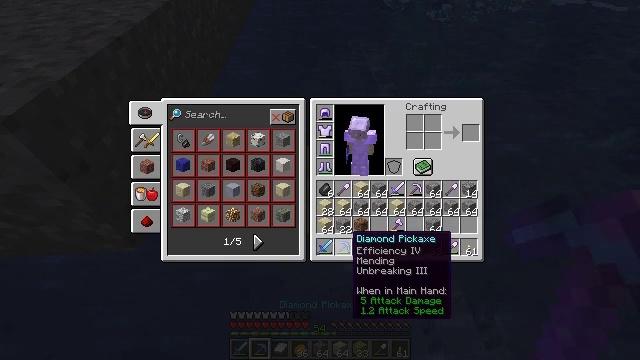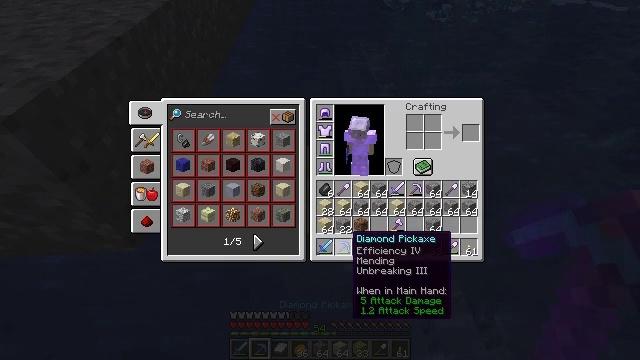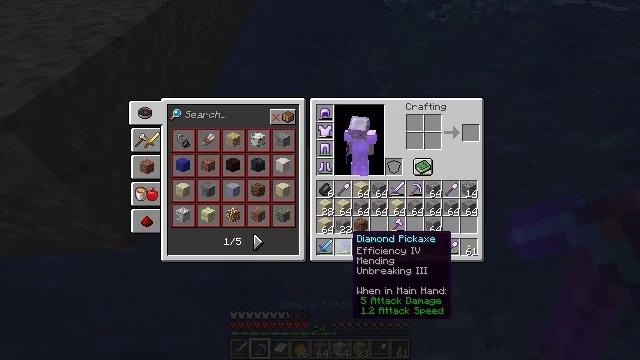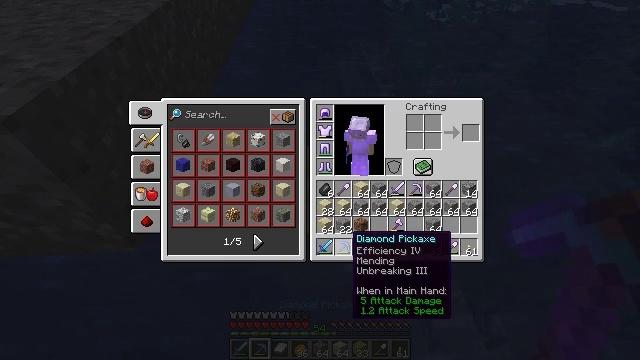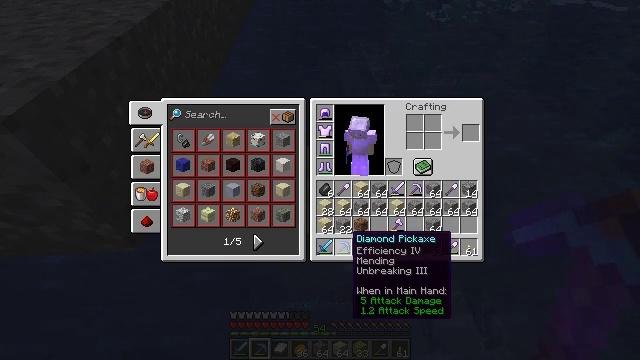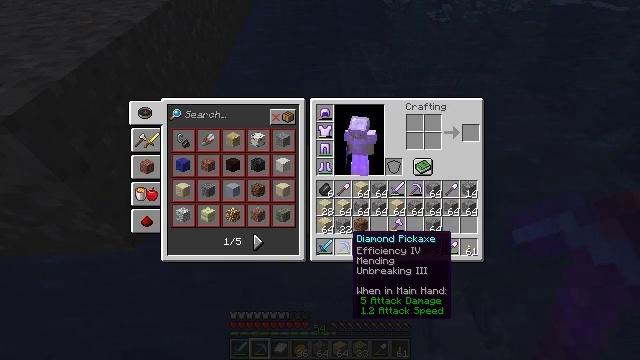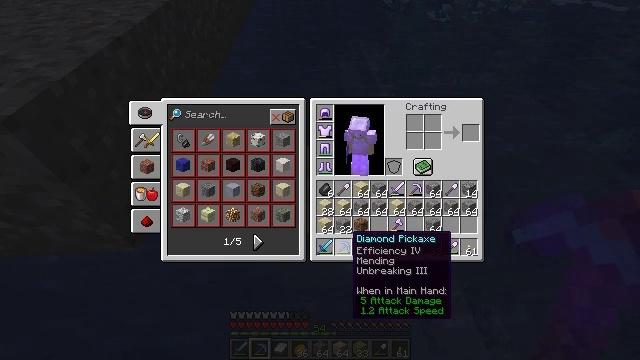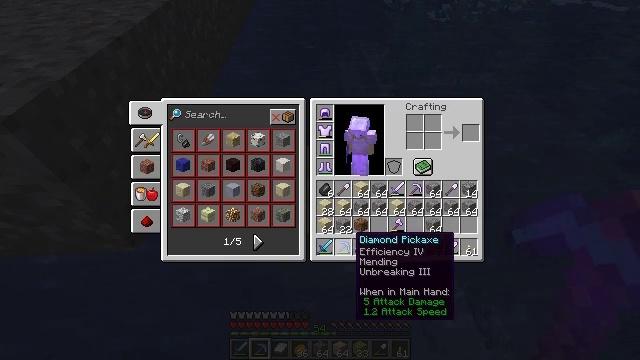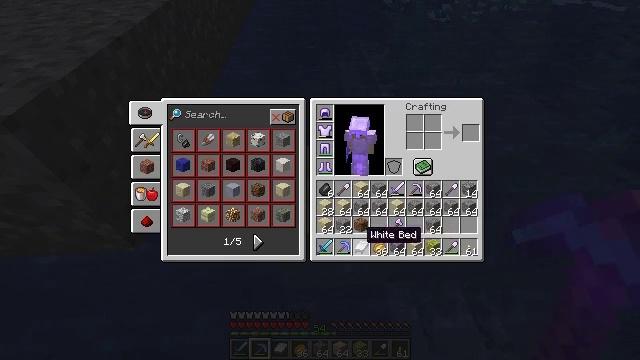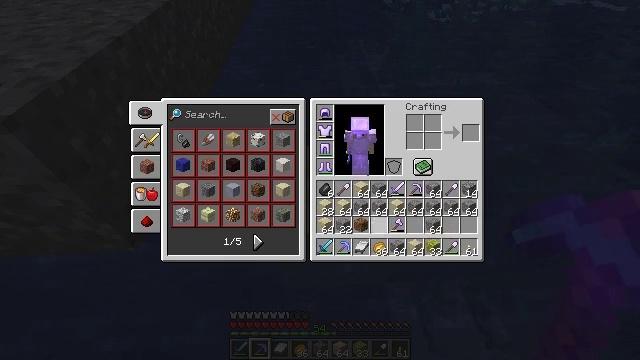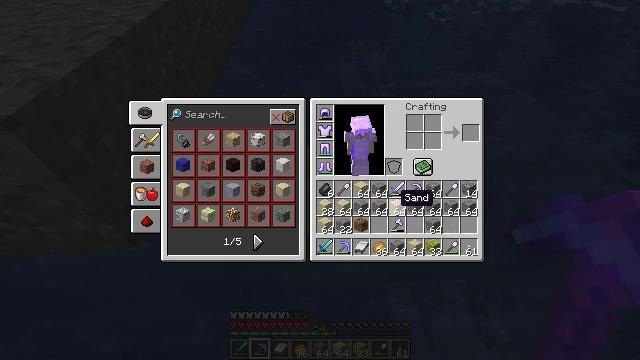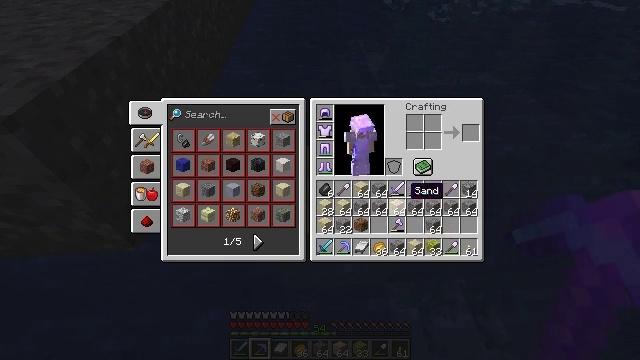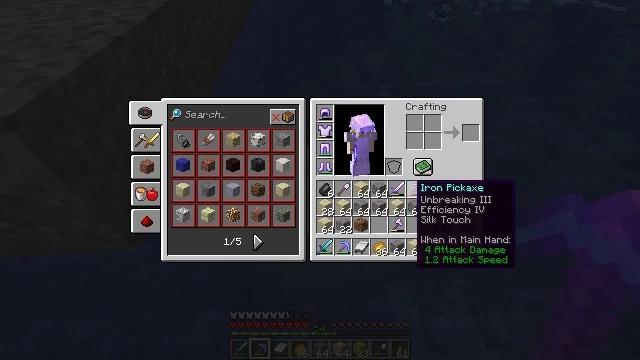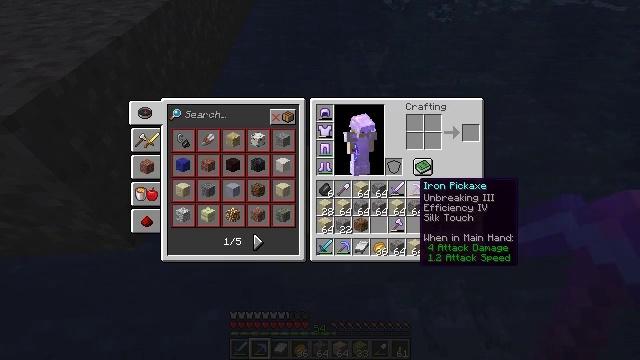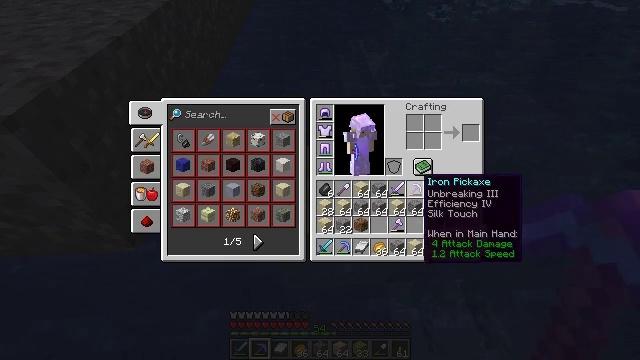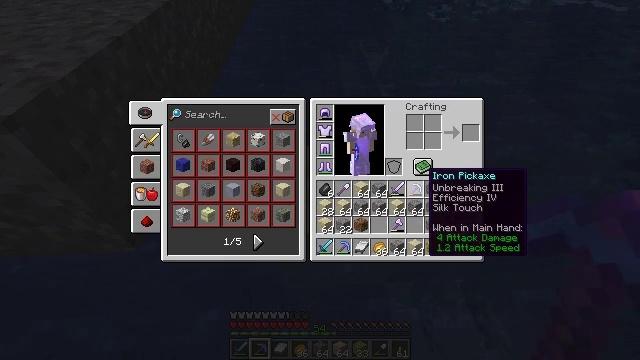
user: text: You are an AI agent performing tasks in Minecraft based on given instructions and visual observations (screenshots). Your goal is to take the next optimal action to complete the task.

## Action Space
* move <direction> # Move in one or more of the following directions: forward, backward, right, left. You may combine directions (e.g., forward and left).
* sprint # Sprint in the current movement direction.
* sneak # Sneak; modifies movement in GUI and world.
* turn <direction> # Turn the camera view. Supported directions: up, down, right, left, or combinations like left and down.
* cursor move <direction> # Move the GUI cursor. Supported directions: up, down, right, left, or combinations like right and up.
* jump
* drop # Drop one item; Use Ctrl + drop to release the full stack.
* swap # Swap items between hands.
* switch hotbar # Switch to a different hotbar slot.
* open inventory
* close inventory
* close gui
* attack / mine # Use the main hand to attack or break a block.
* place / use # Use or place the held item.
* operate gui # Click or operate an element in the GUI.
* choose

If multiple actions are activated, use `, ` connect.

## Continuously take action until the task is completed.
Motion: motion action
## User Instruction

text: Collect the wet sponge after mining.
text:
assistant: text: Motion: no_op
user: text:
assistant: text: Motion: no_op
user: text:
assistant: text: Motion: no_op
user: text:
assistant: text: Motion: no_op
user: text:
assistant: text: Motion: no_op
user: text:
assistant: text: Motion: no_op
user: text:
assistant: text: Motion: no_op
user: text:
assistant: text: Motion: cursor move right
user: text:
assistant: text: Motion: cursor move right and up
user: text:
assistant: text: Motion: cursor move right and up
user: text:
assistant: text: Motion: cursor move right
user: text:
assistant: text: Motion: no_op
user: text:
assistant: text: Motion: no_op
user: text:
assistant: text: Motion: no_op
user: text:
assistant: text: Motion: no_op
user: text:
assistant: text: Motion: no_op
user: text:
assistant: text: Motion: no_op
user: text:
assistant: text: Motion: no_op
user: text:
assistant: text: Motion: no_op
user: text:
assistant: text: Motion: no_op
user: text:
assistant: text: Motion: no_op
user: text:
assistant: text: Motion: no_op
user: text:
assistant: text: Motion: operate gui
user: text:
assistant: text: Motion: operate gui
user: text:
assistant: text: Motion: operate gui
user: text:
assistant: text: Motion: cursor move left and down
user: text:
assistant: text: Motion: cursor move left and down
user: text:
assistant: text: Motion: no_op
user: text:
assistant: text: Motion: no_op
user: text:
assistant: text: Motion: no_op